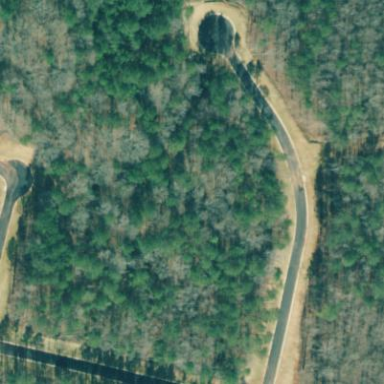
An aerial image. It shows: Road in use.